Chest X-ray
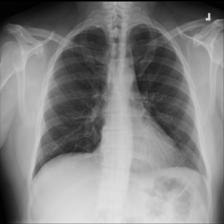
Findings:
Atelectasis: negative
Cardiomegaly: negative
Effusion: negative
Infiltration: negative
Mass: negative
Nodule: negative
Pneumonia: negative
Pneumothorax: negative
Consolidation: negative
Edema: negative
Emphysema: negative
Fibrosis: negative
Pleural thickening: negative
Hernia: negative